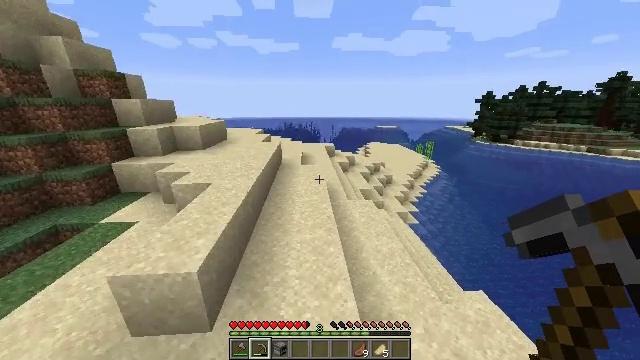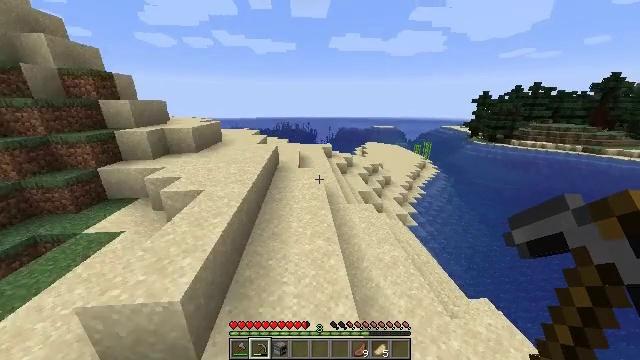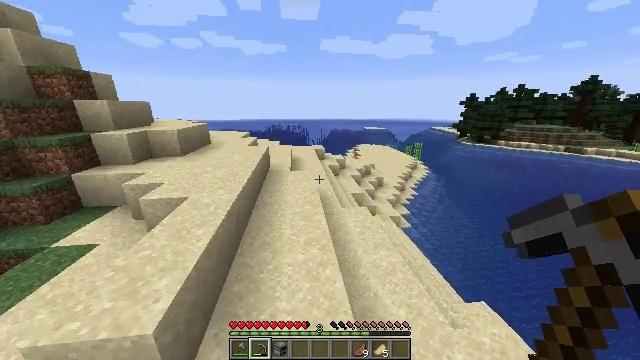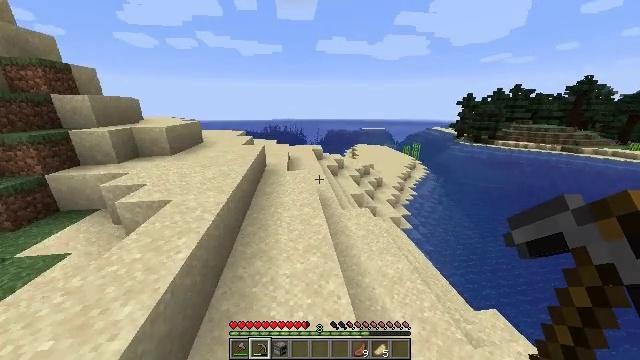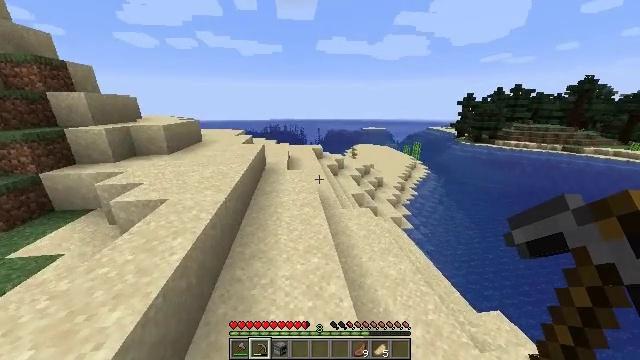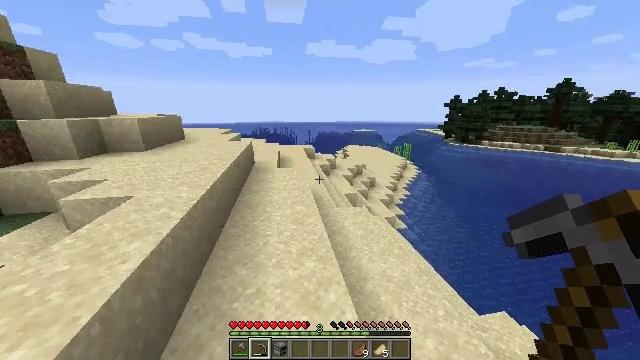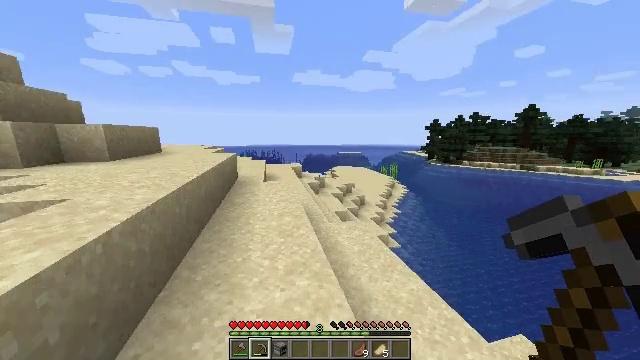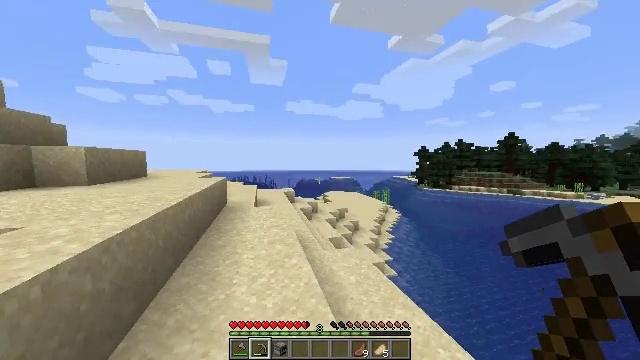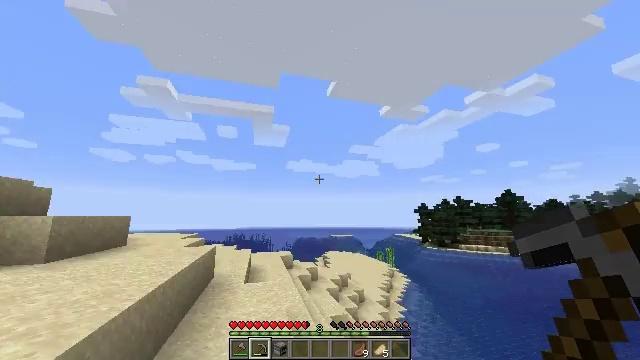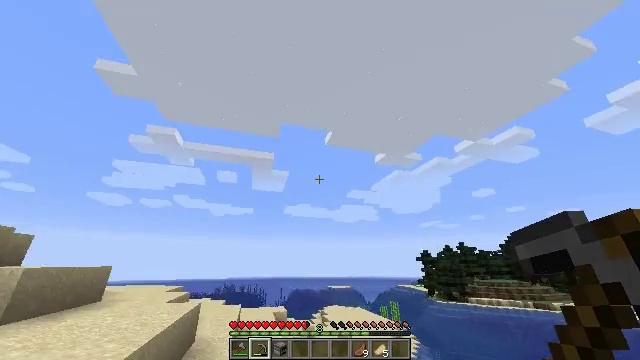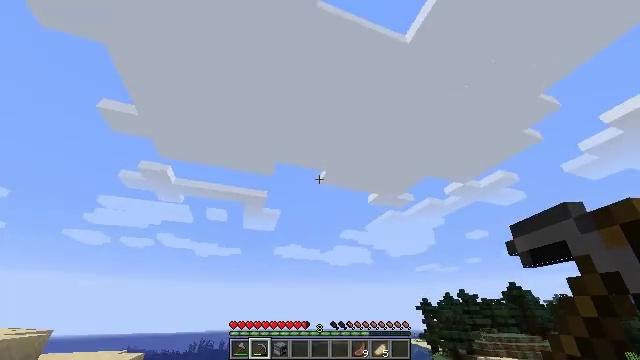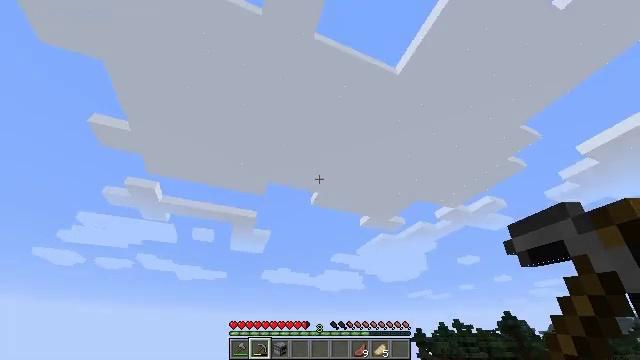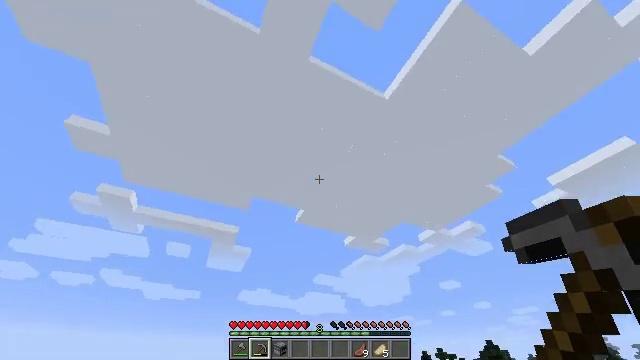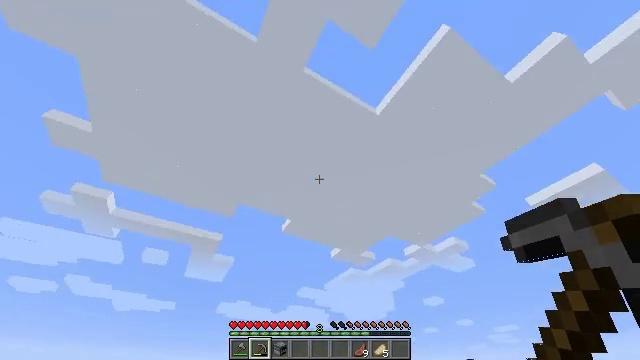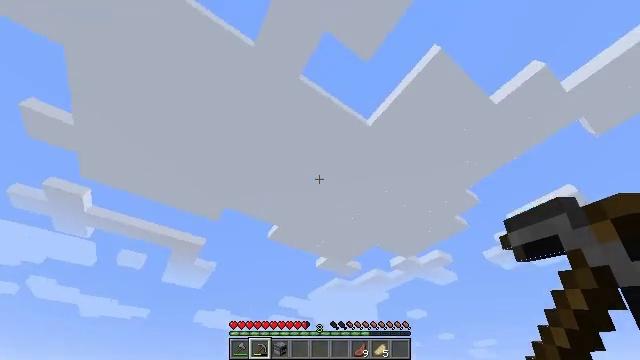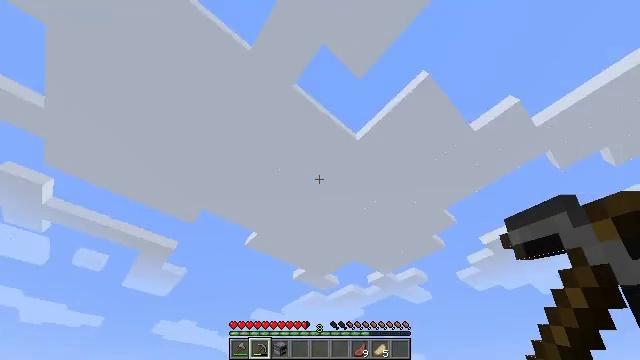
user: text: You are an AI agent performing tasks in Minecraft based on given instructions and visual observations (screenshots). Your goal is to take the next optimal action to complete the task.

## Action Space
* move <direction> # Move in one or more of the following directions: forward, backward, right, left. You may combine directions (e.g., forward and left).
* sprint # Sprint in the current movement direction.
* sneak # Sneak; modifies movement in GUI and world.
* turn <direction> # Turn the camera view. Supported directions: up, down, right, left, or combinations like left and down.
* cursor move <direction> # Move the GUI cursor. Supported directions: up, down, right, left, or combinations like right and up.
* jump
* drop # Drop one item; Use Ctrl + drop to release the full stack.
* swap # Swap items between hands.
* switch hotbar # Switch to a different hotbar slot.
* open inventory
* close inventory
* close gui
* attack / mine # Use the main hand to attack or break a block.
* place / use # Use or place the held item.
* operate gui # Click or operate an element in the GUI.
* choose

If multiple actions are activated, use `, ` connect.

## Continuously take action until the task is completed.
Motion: motion action
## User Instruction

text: Mine the sugar cane near rivers.
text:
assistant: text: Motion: move forward, sprint, jump
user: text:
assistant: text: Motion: move forward, sprint, turn right, jump
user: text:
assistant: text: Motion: move forward, jump
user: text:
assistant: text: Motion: move forward, jump
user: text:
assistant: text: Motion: move forward, turn right, jump
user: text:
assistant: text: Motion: move forward, turn right and up, jump
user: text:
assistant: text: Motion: move forward, turn right and up, jump
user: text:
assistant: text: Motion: move forward, turn up, jump
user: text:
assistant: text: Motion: move forward, turn up, jump
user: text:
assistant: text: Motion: move forward, turn right and up, jump
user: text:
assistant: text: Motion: move forward, turn right and up, jump
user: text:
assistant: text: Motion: move forward, turn right and up, jump
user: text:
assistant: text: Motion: move forward, turn right and up, jump
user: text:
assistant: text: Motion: move forward, turn right and up, jump
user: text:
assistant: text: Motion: move forward and move left, turn right and up, jump
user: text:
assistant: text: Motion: move forward and move left, turn right and up, jump
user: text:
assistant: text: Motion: move forward and move left, turn right and up, jump
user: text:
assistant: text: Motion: move forward and move left, turn right
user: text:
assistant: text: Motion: move forward and move left, turn right
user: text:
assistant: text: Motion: move forward and move left, turn right and down
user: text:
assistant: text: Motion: move left, turn right and down
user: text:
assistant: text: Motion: move back and move left, turn right
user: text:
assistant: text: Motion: move back and move left, turn right and down
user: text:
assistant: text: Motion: move back and move left, turn right and down
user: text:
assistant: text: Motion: move back, turn right and down
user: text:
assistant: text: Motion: move back, turn right and down
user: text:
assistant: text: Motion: move back, turn right and down
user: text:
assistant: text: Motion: move back, turn right and down
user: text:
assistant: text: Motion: move back, turn down
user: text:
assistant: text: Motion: move back, turn down